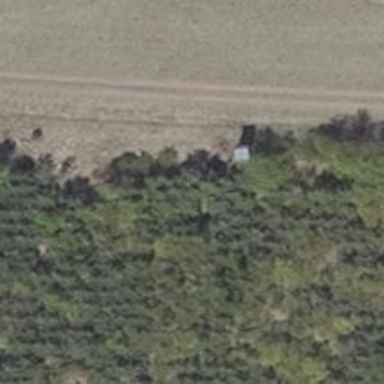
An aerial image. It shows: Hunting stand.